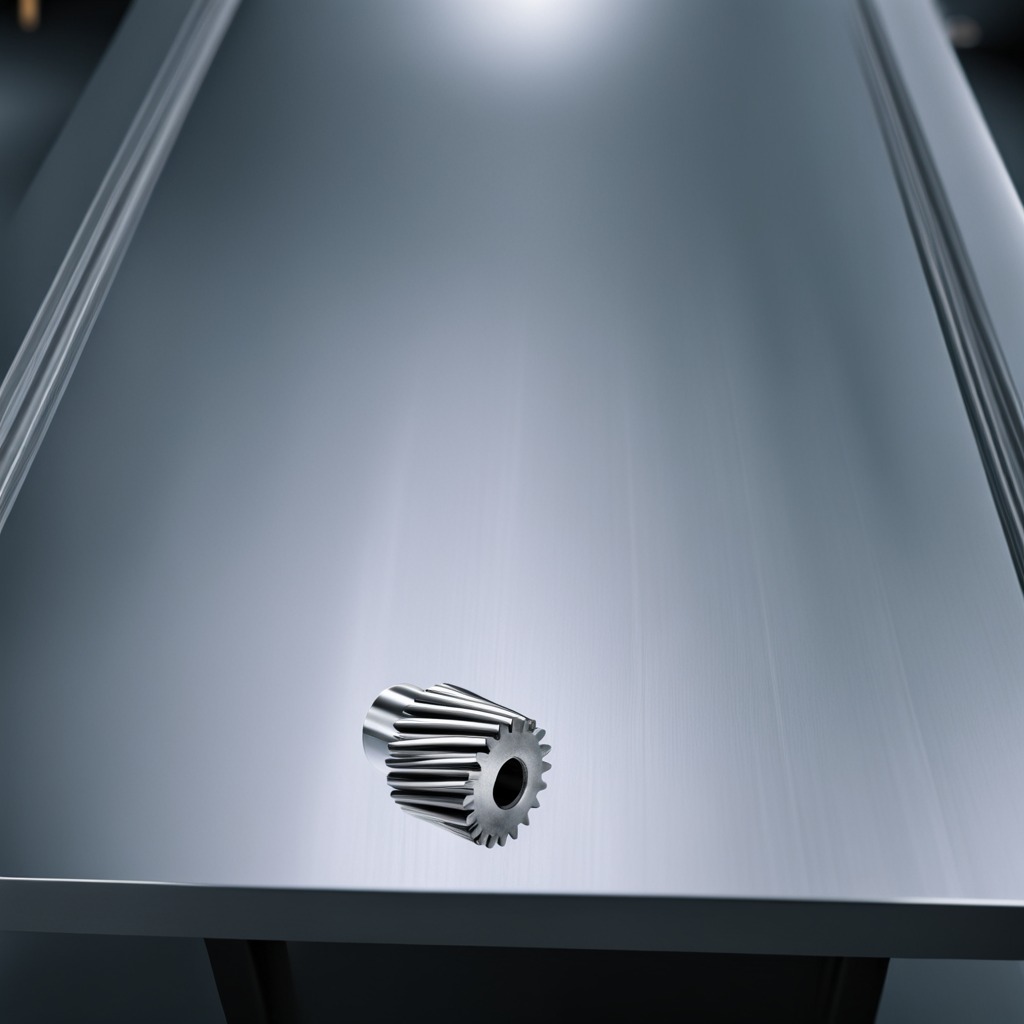
A steel gear with teeth is lying on a metal table in a machine shop under fluorescent lights.